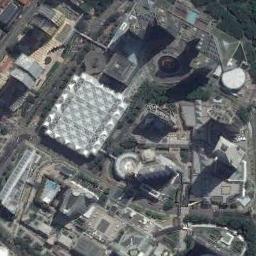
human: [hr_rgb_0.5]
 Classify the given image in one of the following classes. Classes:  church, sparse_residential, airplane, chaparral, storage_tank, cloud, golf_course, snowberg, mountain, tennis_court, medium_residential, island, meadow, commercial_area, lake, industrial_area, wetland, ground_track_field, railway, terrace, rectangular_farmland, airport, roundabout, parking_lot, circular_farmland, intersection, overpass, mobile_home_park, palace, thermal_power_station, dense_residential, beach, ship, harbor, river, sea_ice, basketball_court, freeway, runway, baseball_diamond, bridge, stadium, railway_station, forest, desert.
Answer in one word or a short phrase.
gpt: commercial_area